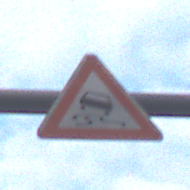
Verkehrszeichen: SchleuderOderRutschgefahr
Umgebung: Outdoor, Urban
Tageszeit: MorningAfternoon
Wetter: Overcast
Licht: Natural
Jahreszeit: NotSpecified
Kontrast: LowContrast